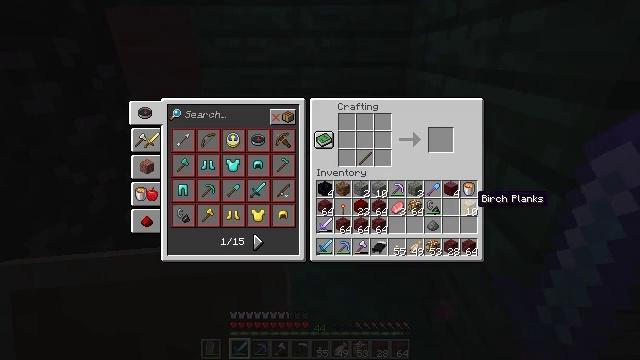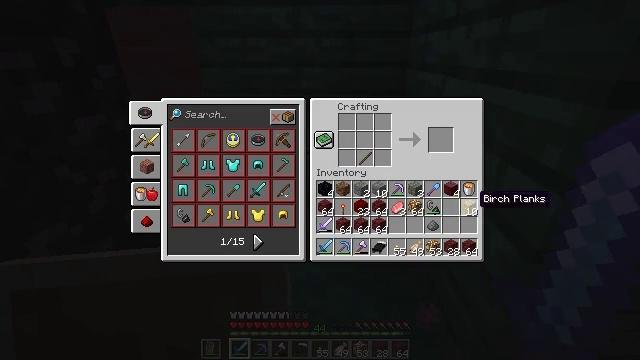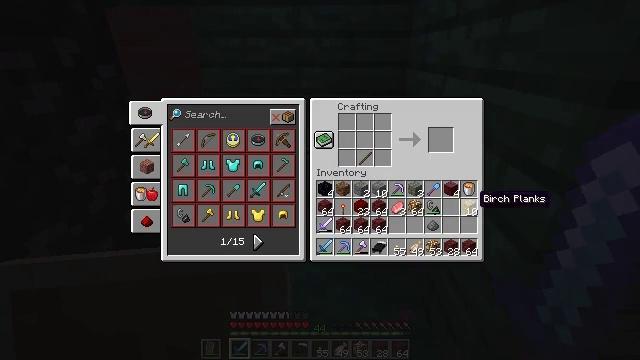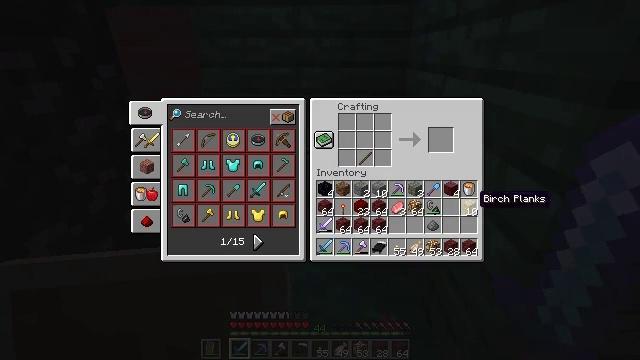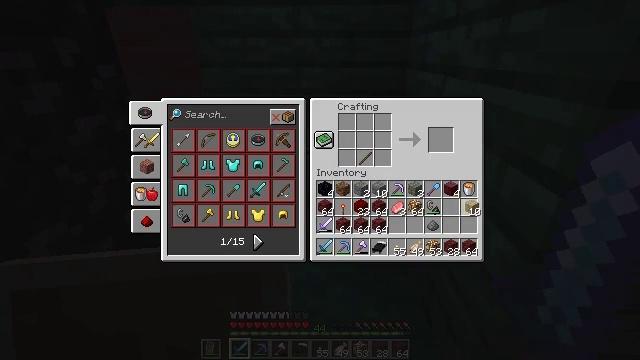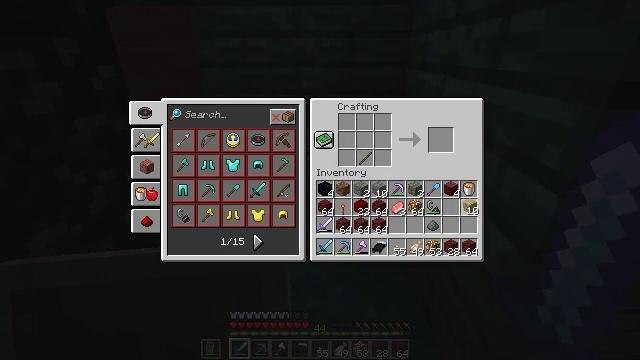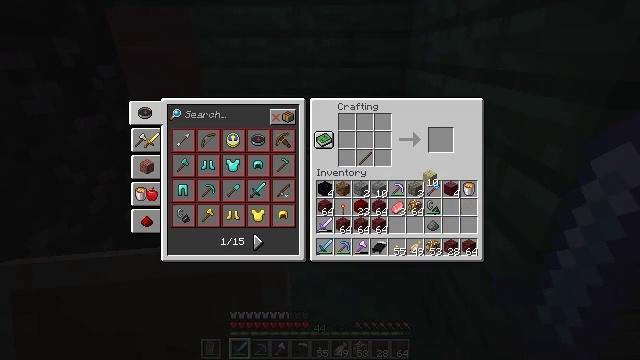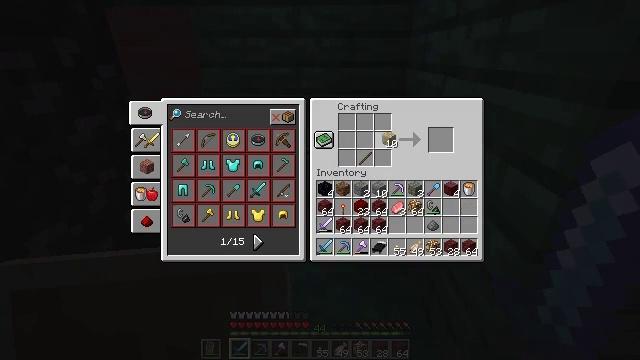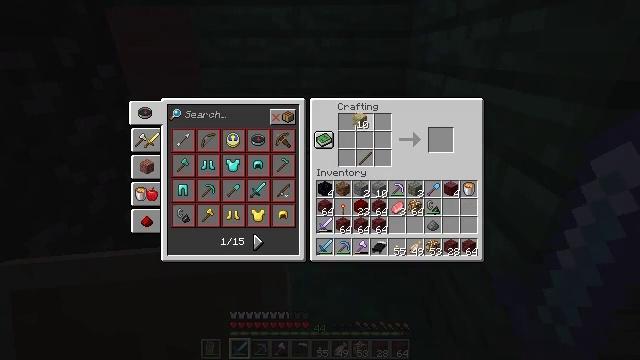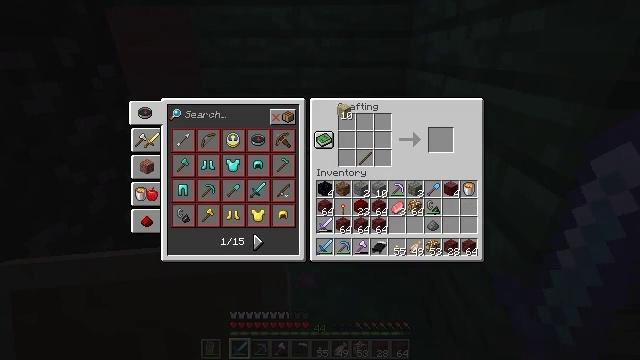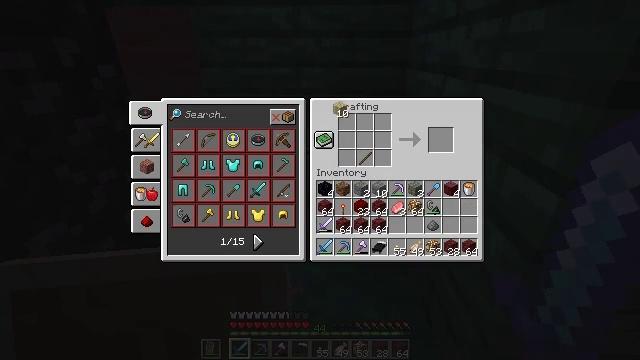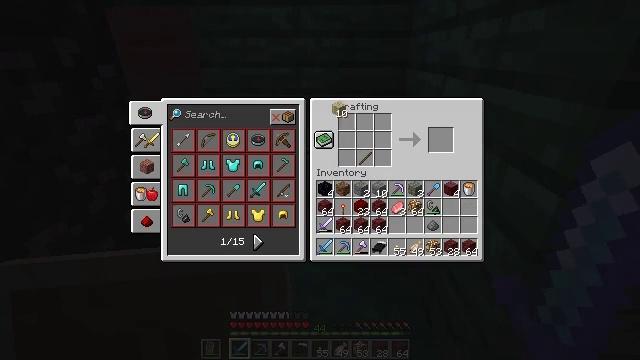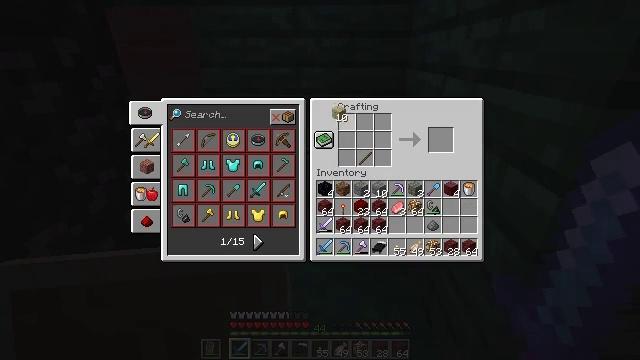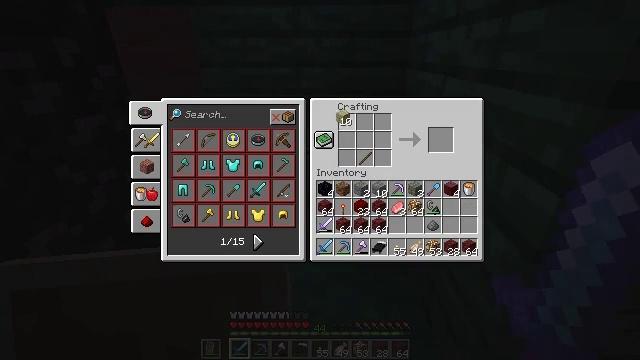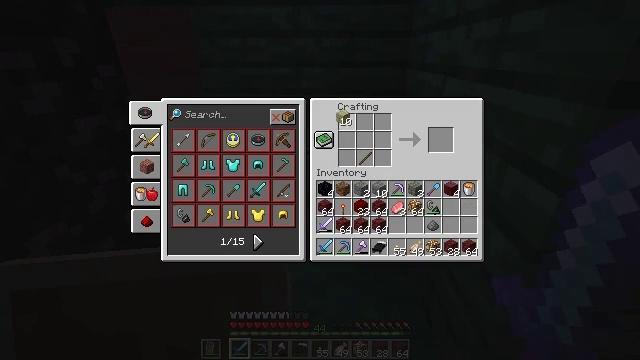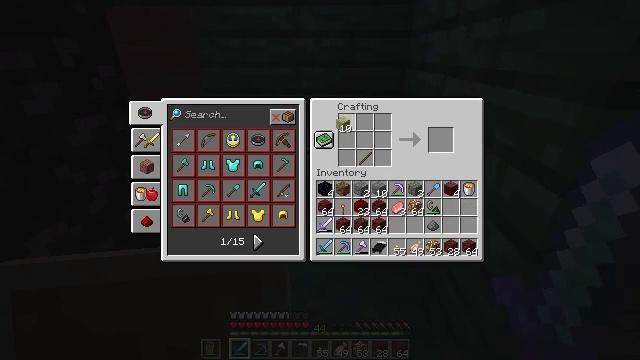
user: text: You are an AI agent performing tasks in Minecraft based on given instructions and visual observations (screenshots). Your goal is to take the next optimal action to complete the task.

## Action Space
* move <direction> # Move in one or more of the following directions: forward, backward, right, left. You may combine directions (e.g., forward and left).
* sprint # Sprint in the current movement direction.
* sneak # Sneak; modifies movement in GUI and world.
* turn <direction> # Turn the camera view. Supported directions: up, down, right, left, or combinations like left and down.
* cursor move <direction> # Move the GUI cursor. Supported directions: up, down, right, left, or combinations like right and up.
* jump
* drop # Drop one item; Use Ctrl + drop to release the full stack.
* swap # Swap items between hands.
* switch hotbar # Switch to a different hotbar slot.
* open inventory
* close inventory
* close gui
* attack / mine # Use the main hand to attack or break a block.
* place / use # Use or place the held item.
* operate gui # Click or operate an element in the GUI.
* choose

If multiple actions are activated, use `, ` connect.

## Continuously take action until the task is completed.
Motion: motion action
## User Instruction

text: Craft a birch sign by arranging birch planks and sticks in the crafting grid.
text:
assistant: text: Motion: no_op
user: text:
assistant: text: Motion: no_op
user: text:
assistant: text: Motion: no_op
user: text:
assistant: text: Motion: operate gui
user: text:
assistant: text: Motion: operate gui
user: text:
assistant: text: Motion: cursor move left and up
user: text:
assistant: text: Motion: cursor move left and up
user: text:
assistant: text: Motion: cursor move left and up
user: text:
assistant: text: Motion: cursor move left and up
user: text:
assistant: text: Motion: no_op
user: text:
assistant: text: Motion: no_op
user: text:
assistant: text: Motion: no_op
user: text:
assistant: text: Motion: no_op
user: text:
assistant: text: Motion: no_op
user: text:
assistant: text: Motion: cursor move down, choose
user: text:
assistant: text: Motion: cursor move down, choose
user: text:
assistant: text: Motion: choose
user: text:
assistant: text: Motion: cursor move right, choose
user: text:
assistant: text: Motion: choose
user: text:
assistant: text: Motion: choose
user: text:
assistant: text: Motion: cursor move up, choose
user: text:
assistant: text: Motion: cursor move up, choose
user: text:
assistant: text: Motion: choose
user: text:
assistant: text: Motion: choose
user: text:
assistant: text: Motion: choose
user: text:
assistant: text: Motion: cursor move right and down, choose
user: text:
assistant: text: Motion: choose
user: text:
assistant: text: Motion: choose
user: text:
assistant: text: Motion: choose
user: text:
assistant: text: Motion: choose